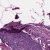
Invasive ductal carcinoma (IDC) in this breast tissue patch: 0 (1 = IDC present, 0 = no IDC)